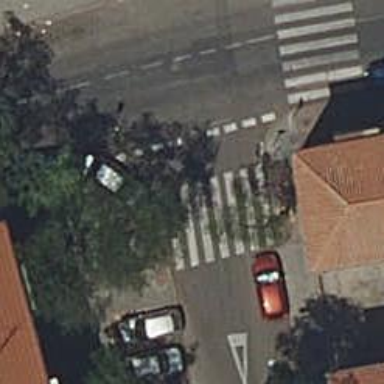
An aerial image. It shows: Uncontrolled footway crossing with markings.